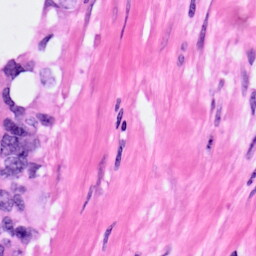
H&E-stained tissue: Pancreatic